Interaction volume radius: 5 \u00c5
Interaction volume height: 20 \u00c5
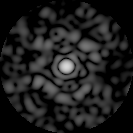
Disorder parameter: 0.8161